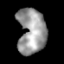
Tissue: lung
Cell type: T cells
Senescence score: 0.227
Nuclear area (px): 1243
Mean DAPI intensity: 153.348